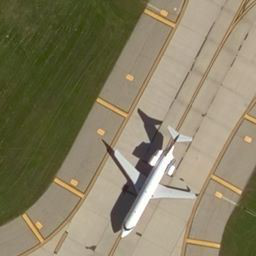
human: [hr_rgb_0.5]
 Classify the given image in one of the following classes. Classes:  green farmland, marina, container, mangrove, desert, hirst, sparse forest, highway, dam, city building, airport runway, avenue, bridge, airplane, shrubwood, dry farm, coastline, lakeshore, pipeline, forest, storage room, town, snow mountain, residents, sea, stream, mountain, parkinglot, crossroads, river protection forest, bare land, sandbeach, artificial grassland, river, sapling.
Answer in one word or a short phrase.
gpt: airplane